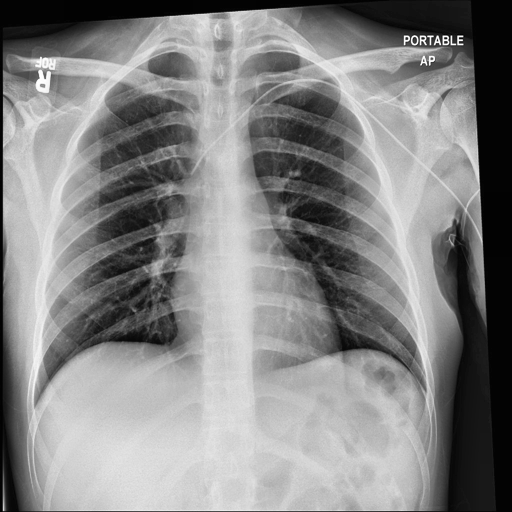
Finding: NORMAL